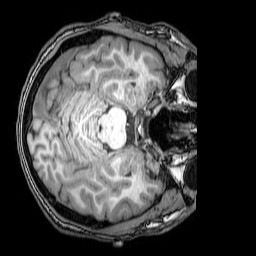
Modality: T1w
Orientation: axial
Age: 18
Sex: male